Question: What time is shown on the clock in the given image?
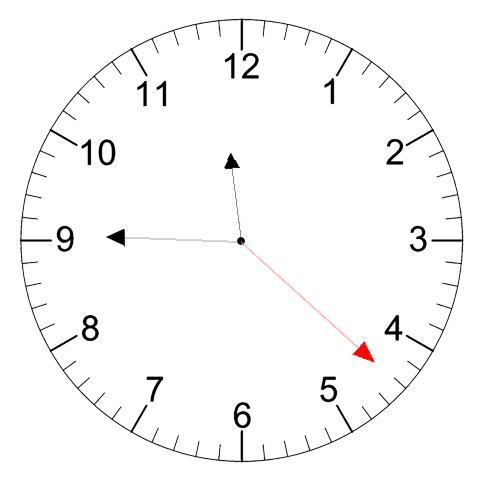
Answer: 11:45:22